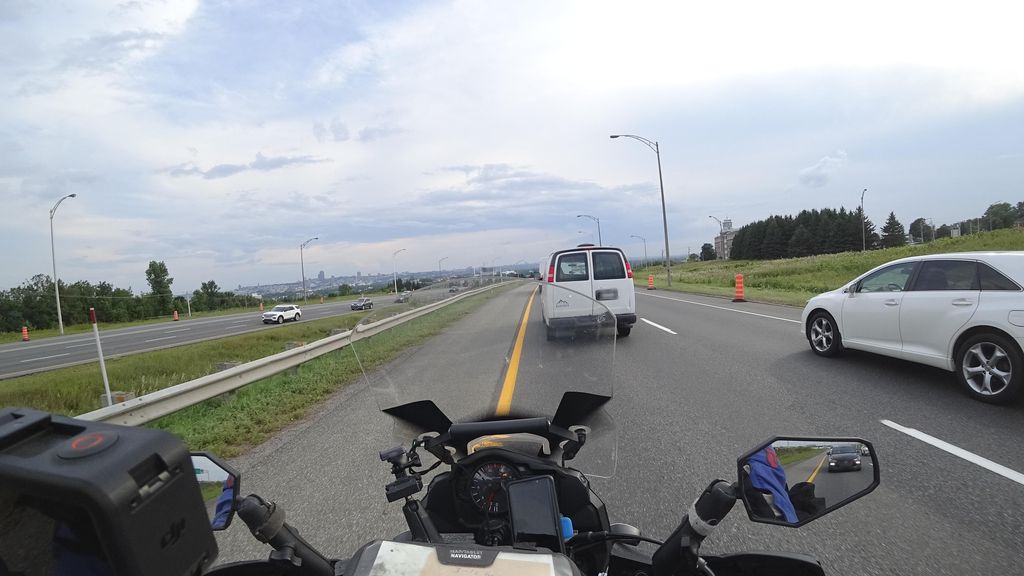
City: quebec_city